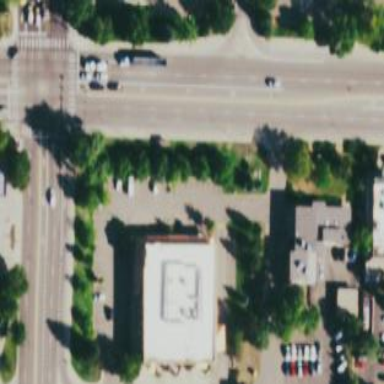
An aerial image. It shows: Parking area with asphalt surface.